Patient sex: M
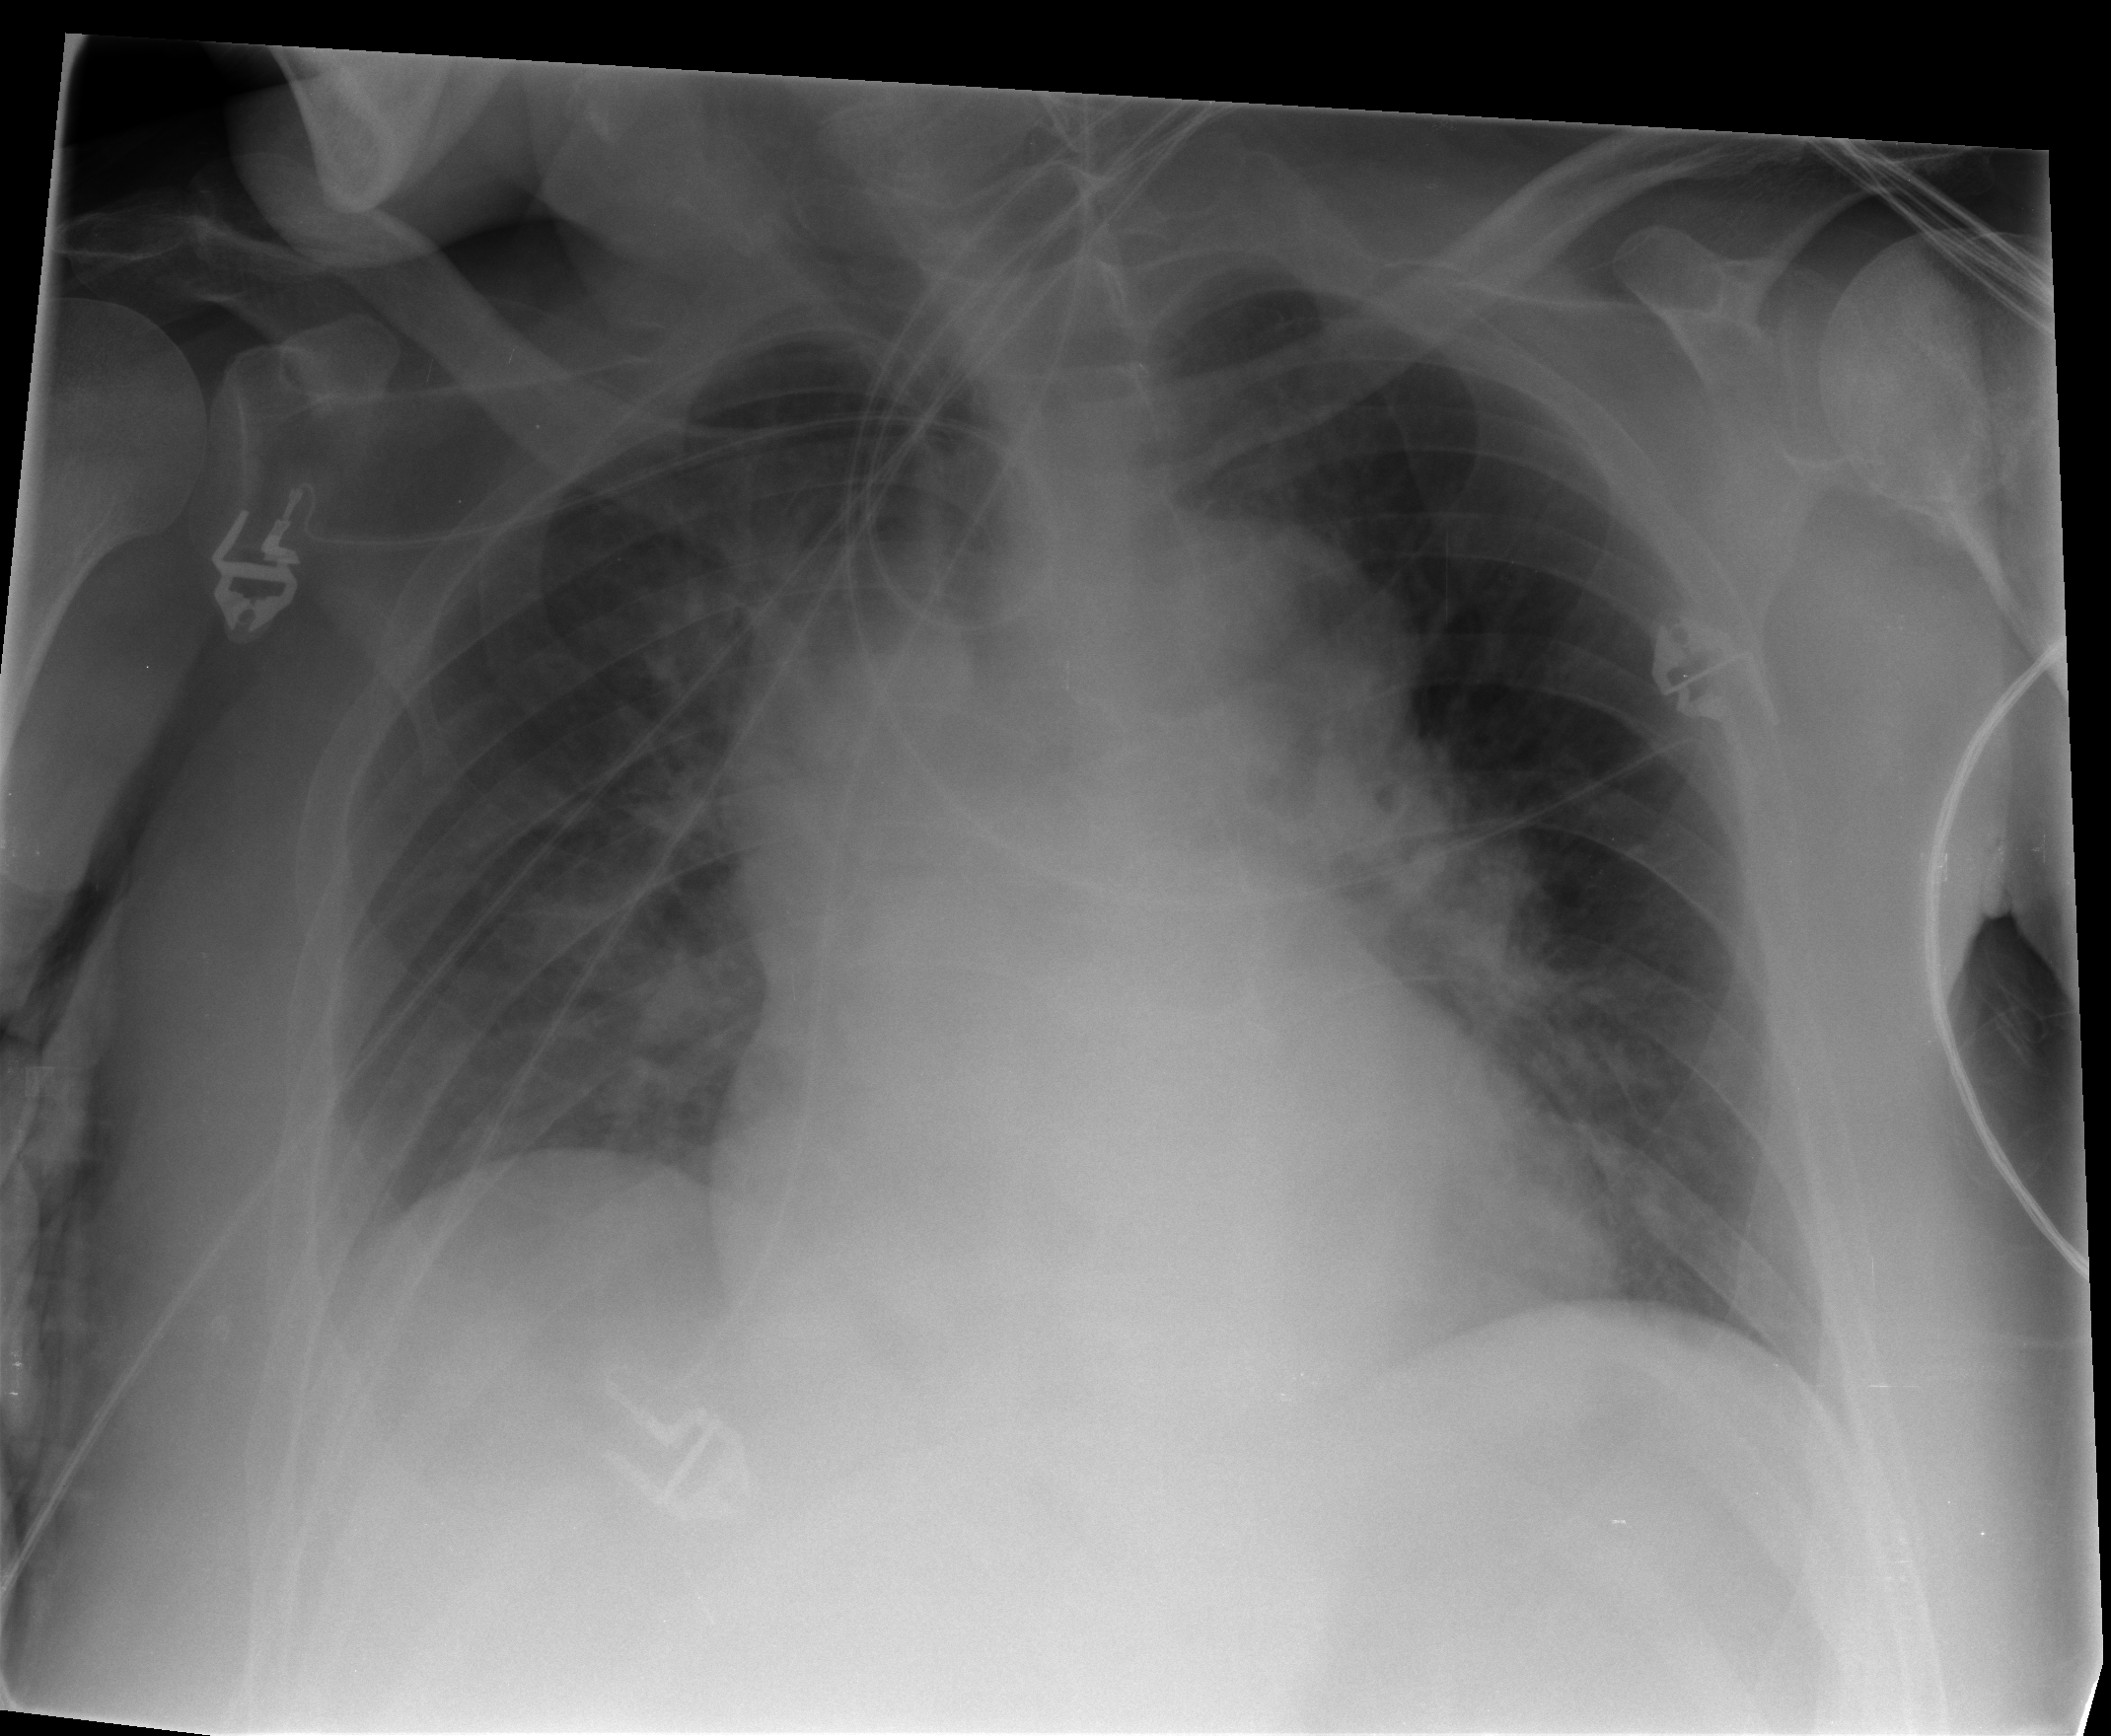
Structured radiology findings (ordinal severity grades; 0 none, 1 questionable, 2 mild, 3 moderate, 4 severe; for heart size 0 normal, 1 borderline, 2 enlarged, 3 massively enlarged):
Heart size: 2
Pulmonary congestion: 1
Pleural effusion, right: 1
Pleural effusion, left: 0
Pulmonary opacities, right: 2
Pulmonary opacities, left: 0
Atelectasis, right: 2
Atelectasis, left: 0